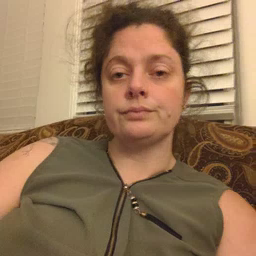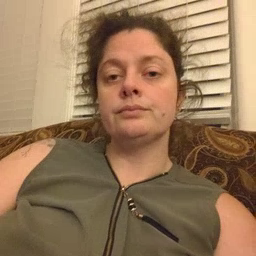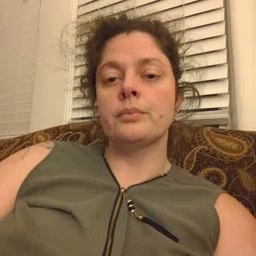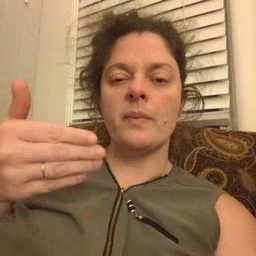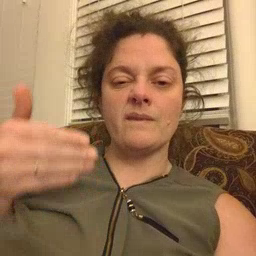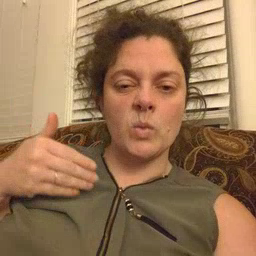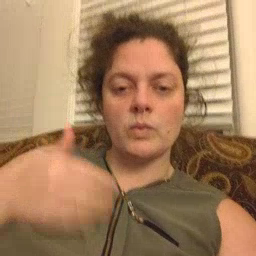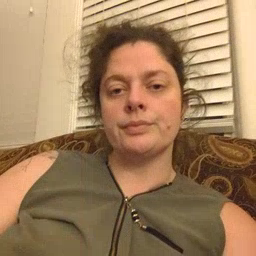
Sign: before